Question: Ok I have created a JavaScript page where the user can add text, they can set the colour, bold italics, as well as size and font. Size and drop options are selected through drop down boxes.

It looks a bit messy atm, as I am not worried about the looks, just the functionality.
When they add an element which appears in the widget, they can drag the element into position onto an image I have created which is displayed on the screen. Whenever the user is happy with the position of the text, they click save which generates the coordinates and updates the table X and Y coordinates field, At this point, a new row is generated and they can repeat the process of adding a new element. Whenever they are happy, they click save and it will send to a database to store it to be retrieved later.
My problem is everytime I add a new text field, it pushes the element down by a certain amount.
I rectified this by adding a decrementing variable which takes the elementCount (which autoincrements every time they add a new label element) and multiply it by a set amount to decrement by
'''
decr -= (elementCount* 16);
'''
This works fine for the medium text size, however when you start adding different text sizes and font combinations, it will change how much the element gets pushed down so it gets worse and worse every other element you add.
The new element is added like this
'''
elementCount++;
var Text = textArray[textArray.length-1];
var Font = fontArray[fontArray.length-1];
var Color = colorArray[colorArray.length-1];
var Bold = boldArray[boldArray.length-1];
var Size = sizeArray[sizeArray.length-1];
var Italics = italicsArray[italicsArray.length-1];
var X = xCordArray[xCordArray.length-1];
var Y = yCordArray[yCordArray.length-1];
var newdiv = document.createElement('div');
newdiv.innerHTML = "<span><font color='" + Color + "' size = '" + Size + "' face='" + Font + "'><label class = 'drag2' id = 'text" + firstCount + "'> " + Text + "</label></font></span>";
document.getElementById(divName).appendChild(newdiv);
var decr= 32;
decr-= (elementCount* 16);
Y = parseInt(Y) + test;
X = parseInt(X) + 24;
document.getElementById("text" + elementCount).style.left = X + "px";
document.getElementById("text" + elementCount).style.top = Y + "px";
'''
The drag and drop JavaScript code was based on this tutorial
<URL>
Is there any way to make it so when you dynamically add a new element , it doesn't automatically push it down the screen by a bit each new element you add. I have tried soo many different options to fix this over the past few days and have had no luck.
Thanks in advance for any help
Edit CSS for the text element
'''
.text1{
position: relative;
left: 0px;
top: 0px;
}
'''
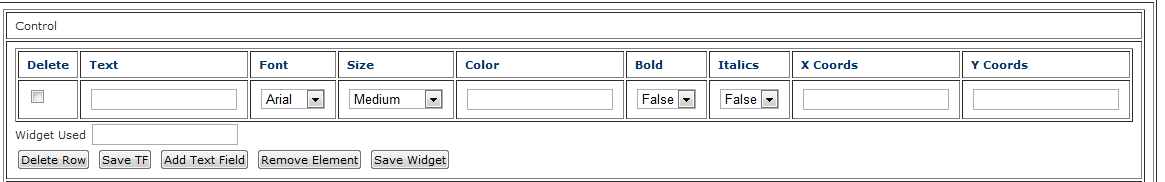
Answer: I changed to absolute positioning and placed it inside a relative positioned container and works perfectly now!!